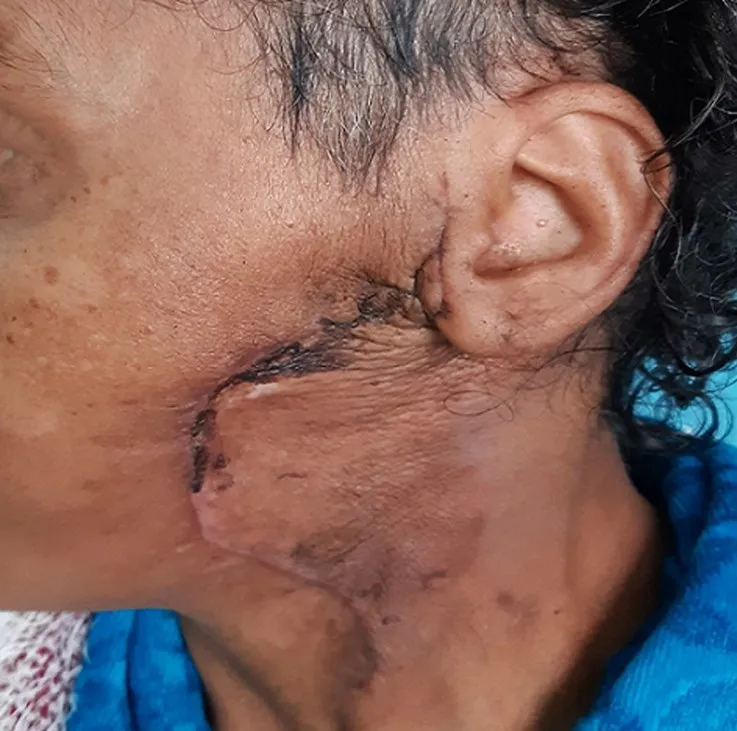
patient 7 months after the surgery. There were no swellings in the left parotid region.
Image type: medical_photograph (skin_photograph)